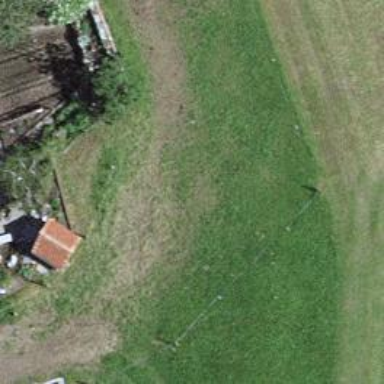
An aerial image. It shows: Farm.